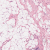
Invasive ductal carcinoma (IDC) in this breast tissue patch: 0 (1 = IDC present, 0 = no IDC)